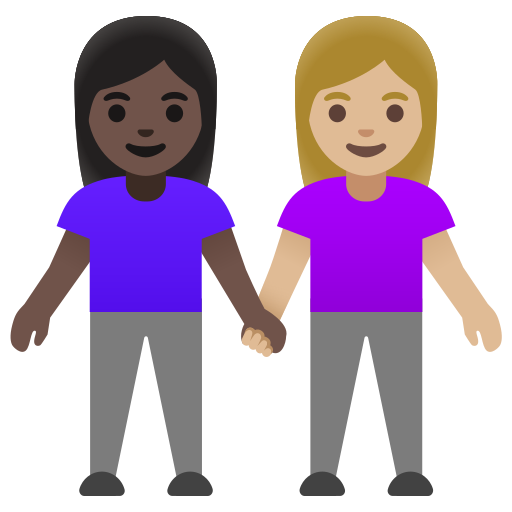
Emoji: 👩🏿‍🤝‍👩🏼